Field crop: tomato
Growth stage: 1
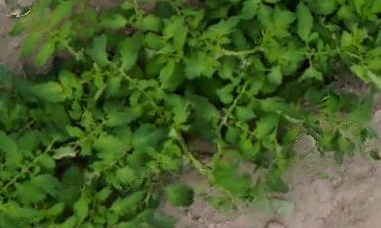
Species: tomato